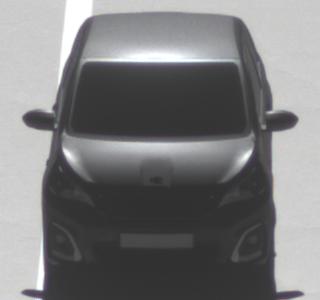
Make: Peugeot
Model: 108 1.0 VTi 68
Detailed model: 108
Model produced from: 2015/03
Model produced until: 2016/10
Doors: 3
Color: black
Road condition: wet road
Daytime: midday
Contrast: high contrast